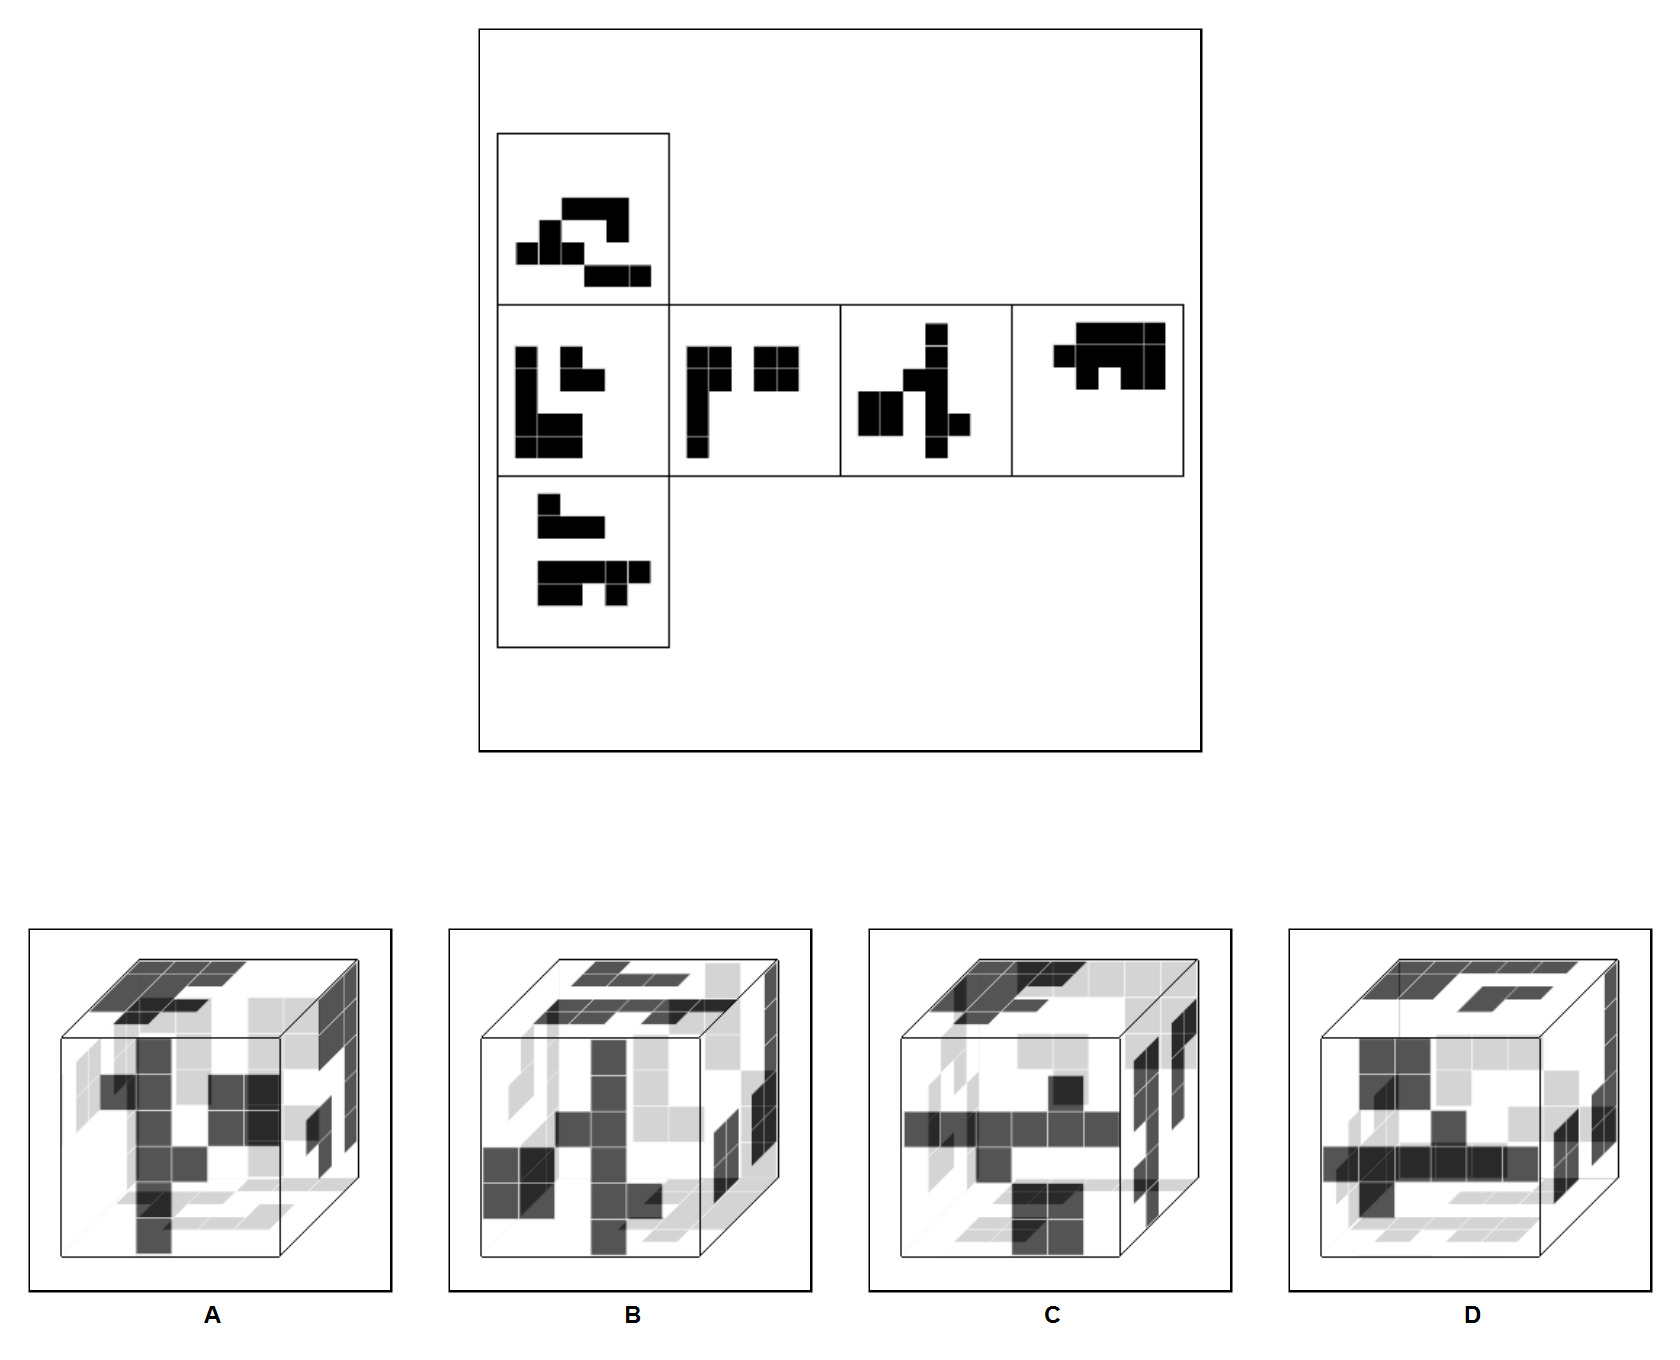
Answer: C